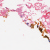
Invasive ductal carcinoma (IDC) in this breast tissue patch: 0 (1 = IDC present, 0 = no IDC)